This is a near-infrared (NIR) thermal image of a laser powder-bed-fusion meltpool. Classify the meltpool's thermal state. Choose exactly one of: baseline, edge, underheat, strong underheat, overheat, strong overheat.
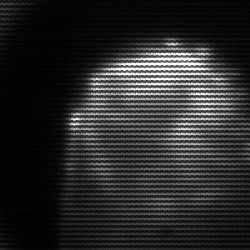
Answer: edge